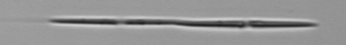
Label: Pseudo-nitzschia